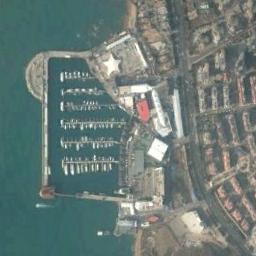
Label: harbor